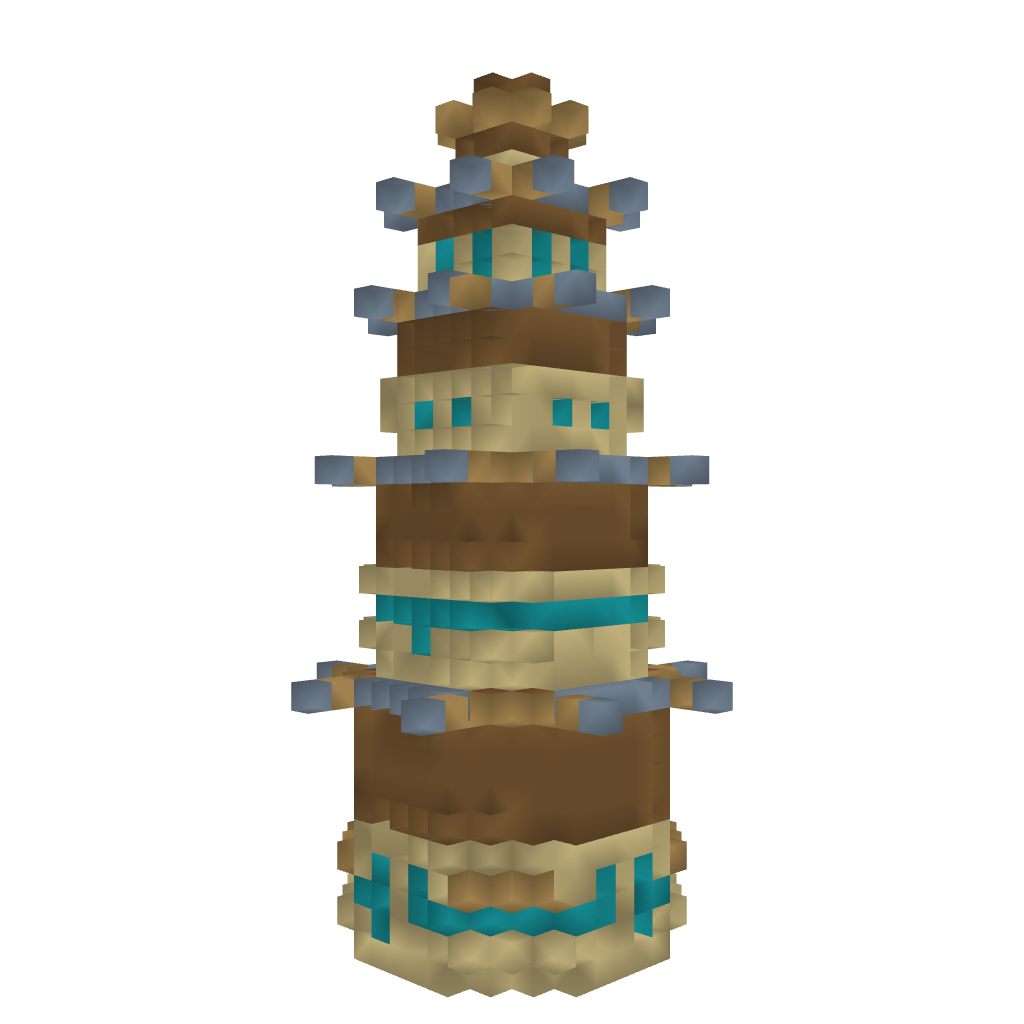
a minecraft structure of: Pagoda of LIGHT